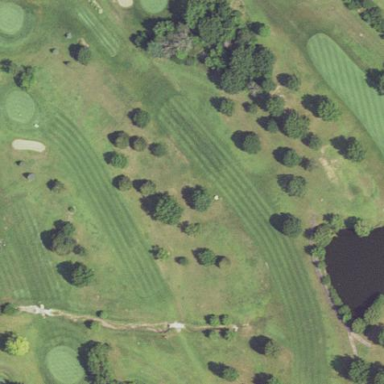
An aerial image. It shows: Golf fairway surrounded by grass.